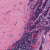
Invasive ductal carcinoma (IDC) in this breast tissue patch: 0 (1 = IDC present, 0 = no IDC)